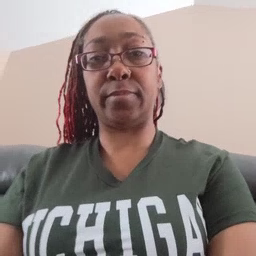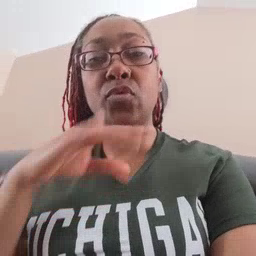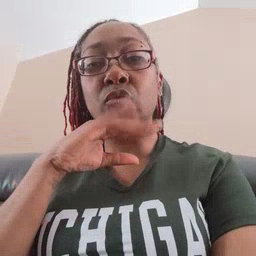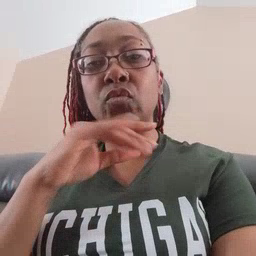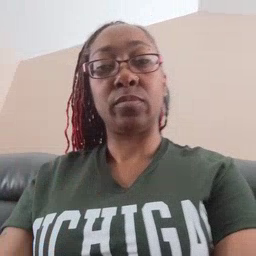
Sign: dirty